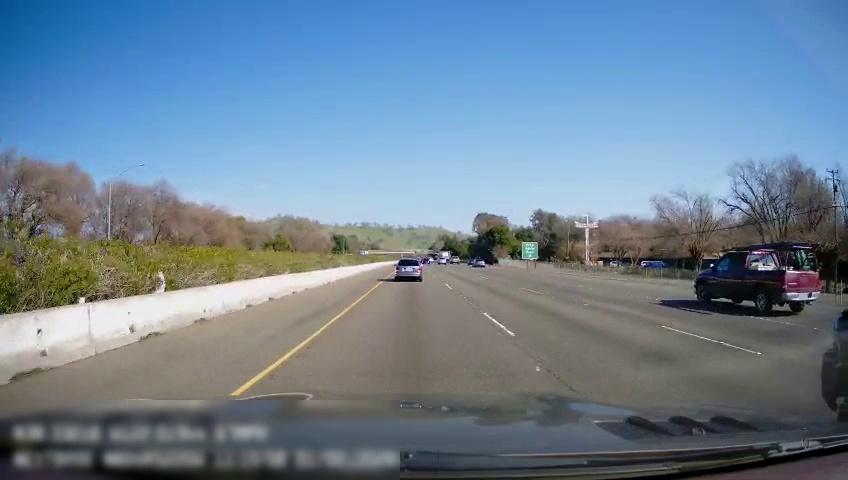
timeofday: Day
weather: Sunny
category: Drivable Space
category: Vehicles | Truck
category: Vehicles | Truck
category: Vehicles | Car
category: Vehicles | Truck
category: Vehicles | SUV
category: Lanes | Current Lane
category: Lanes | Current Lane
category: Lanes | Alternate Lane
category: Lanes | Alternate Lane
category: Traffic | Signs